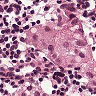
Metastatic tissue present: yes